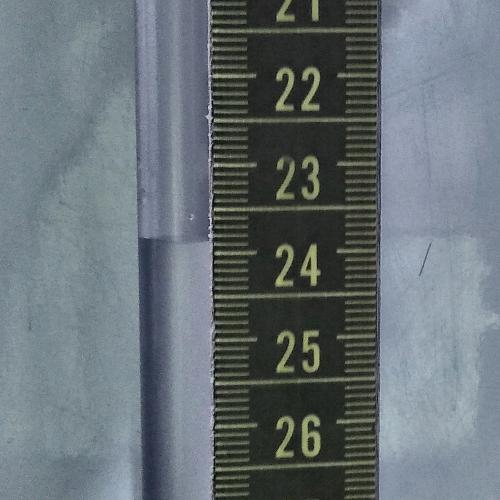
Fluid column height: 23.9 cm